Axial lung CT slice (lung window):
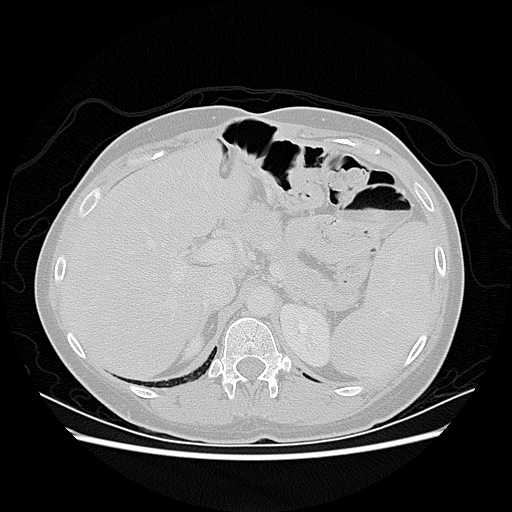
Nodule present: no